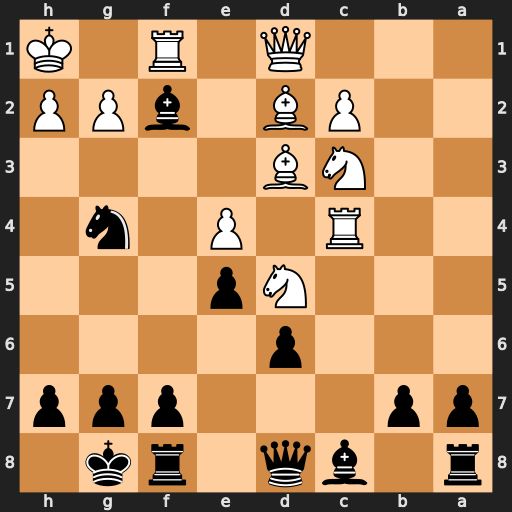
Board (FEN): r1bq1rk1/pp3ppp/3p4/3Np3/2R1P1n1/2NB4/2PB1bPP/3Q1R1K
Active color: b
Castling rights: -
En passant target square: -
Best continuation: Qh4 h3 Qg3 Ne7+ Kh8 Qxg4 Bxg4 Nf5 Bxf5